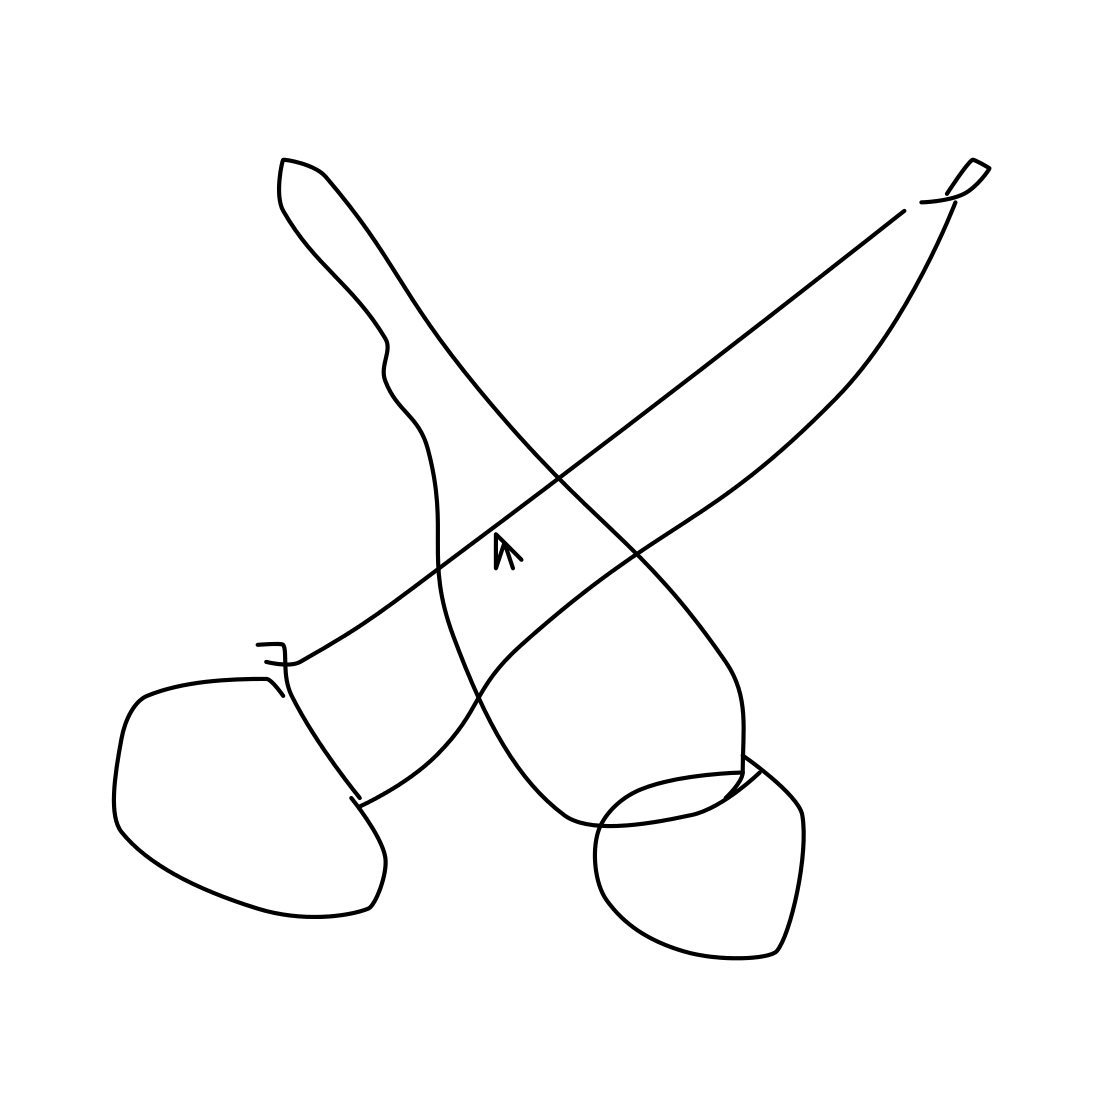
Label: scissors